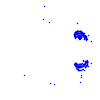
Particle: proton